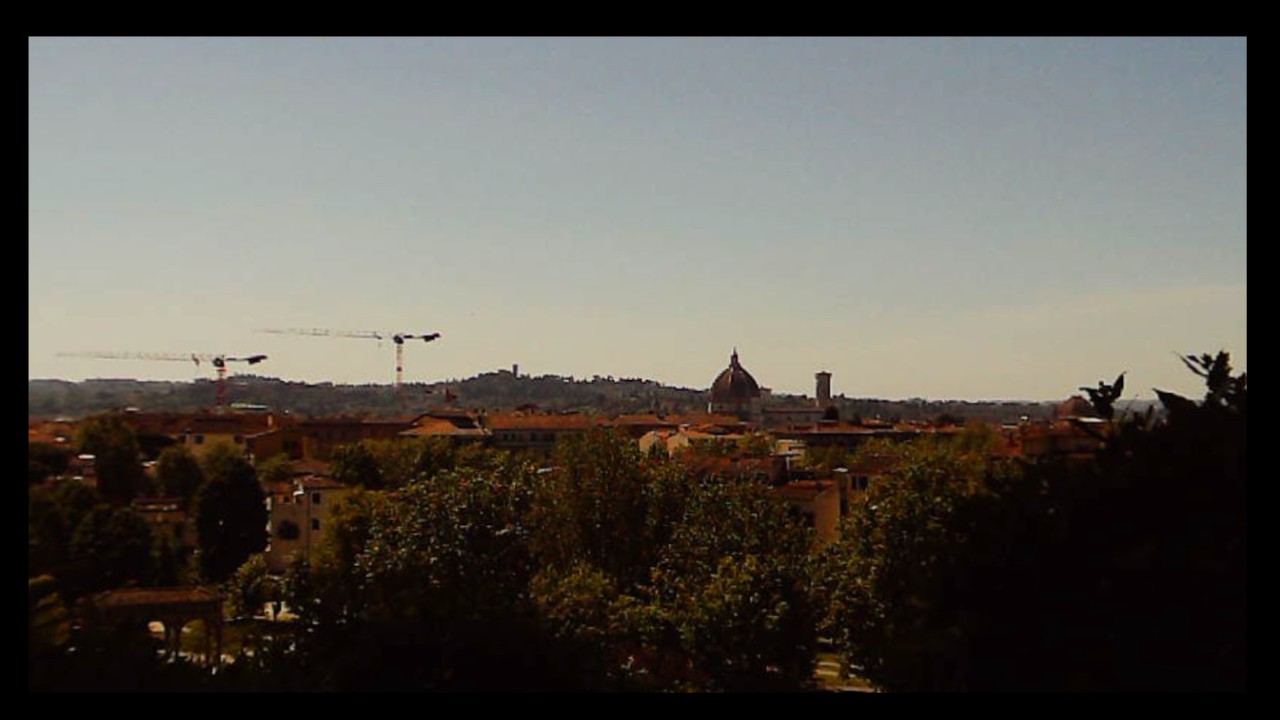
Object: DarwinFPV cineape20